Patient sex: F
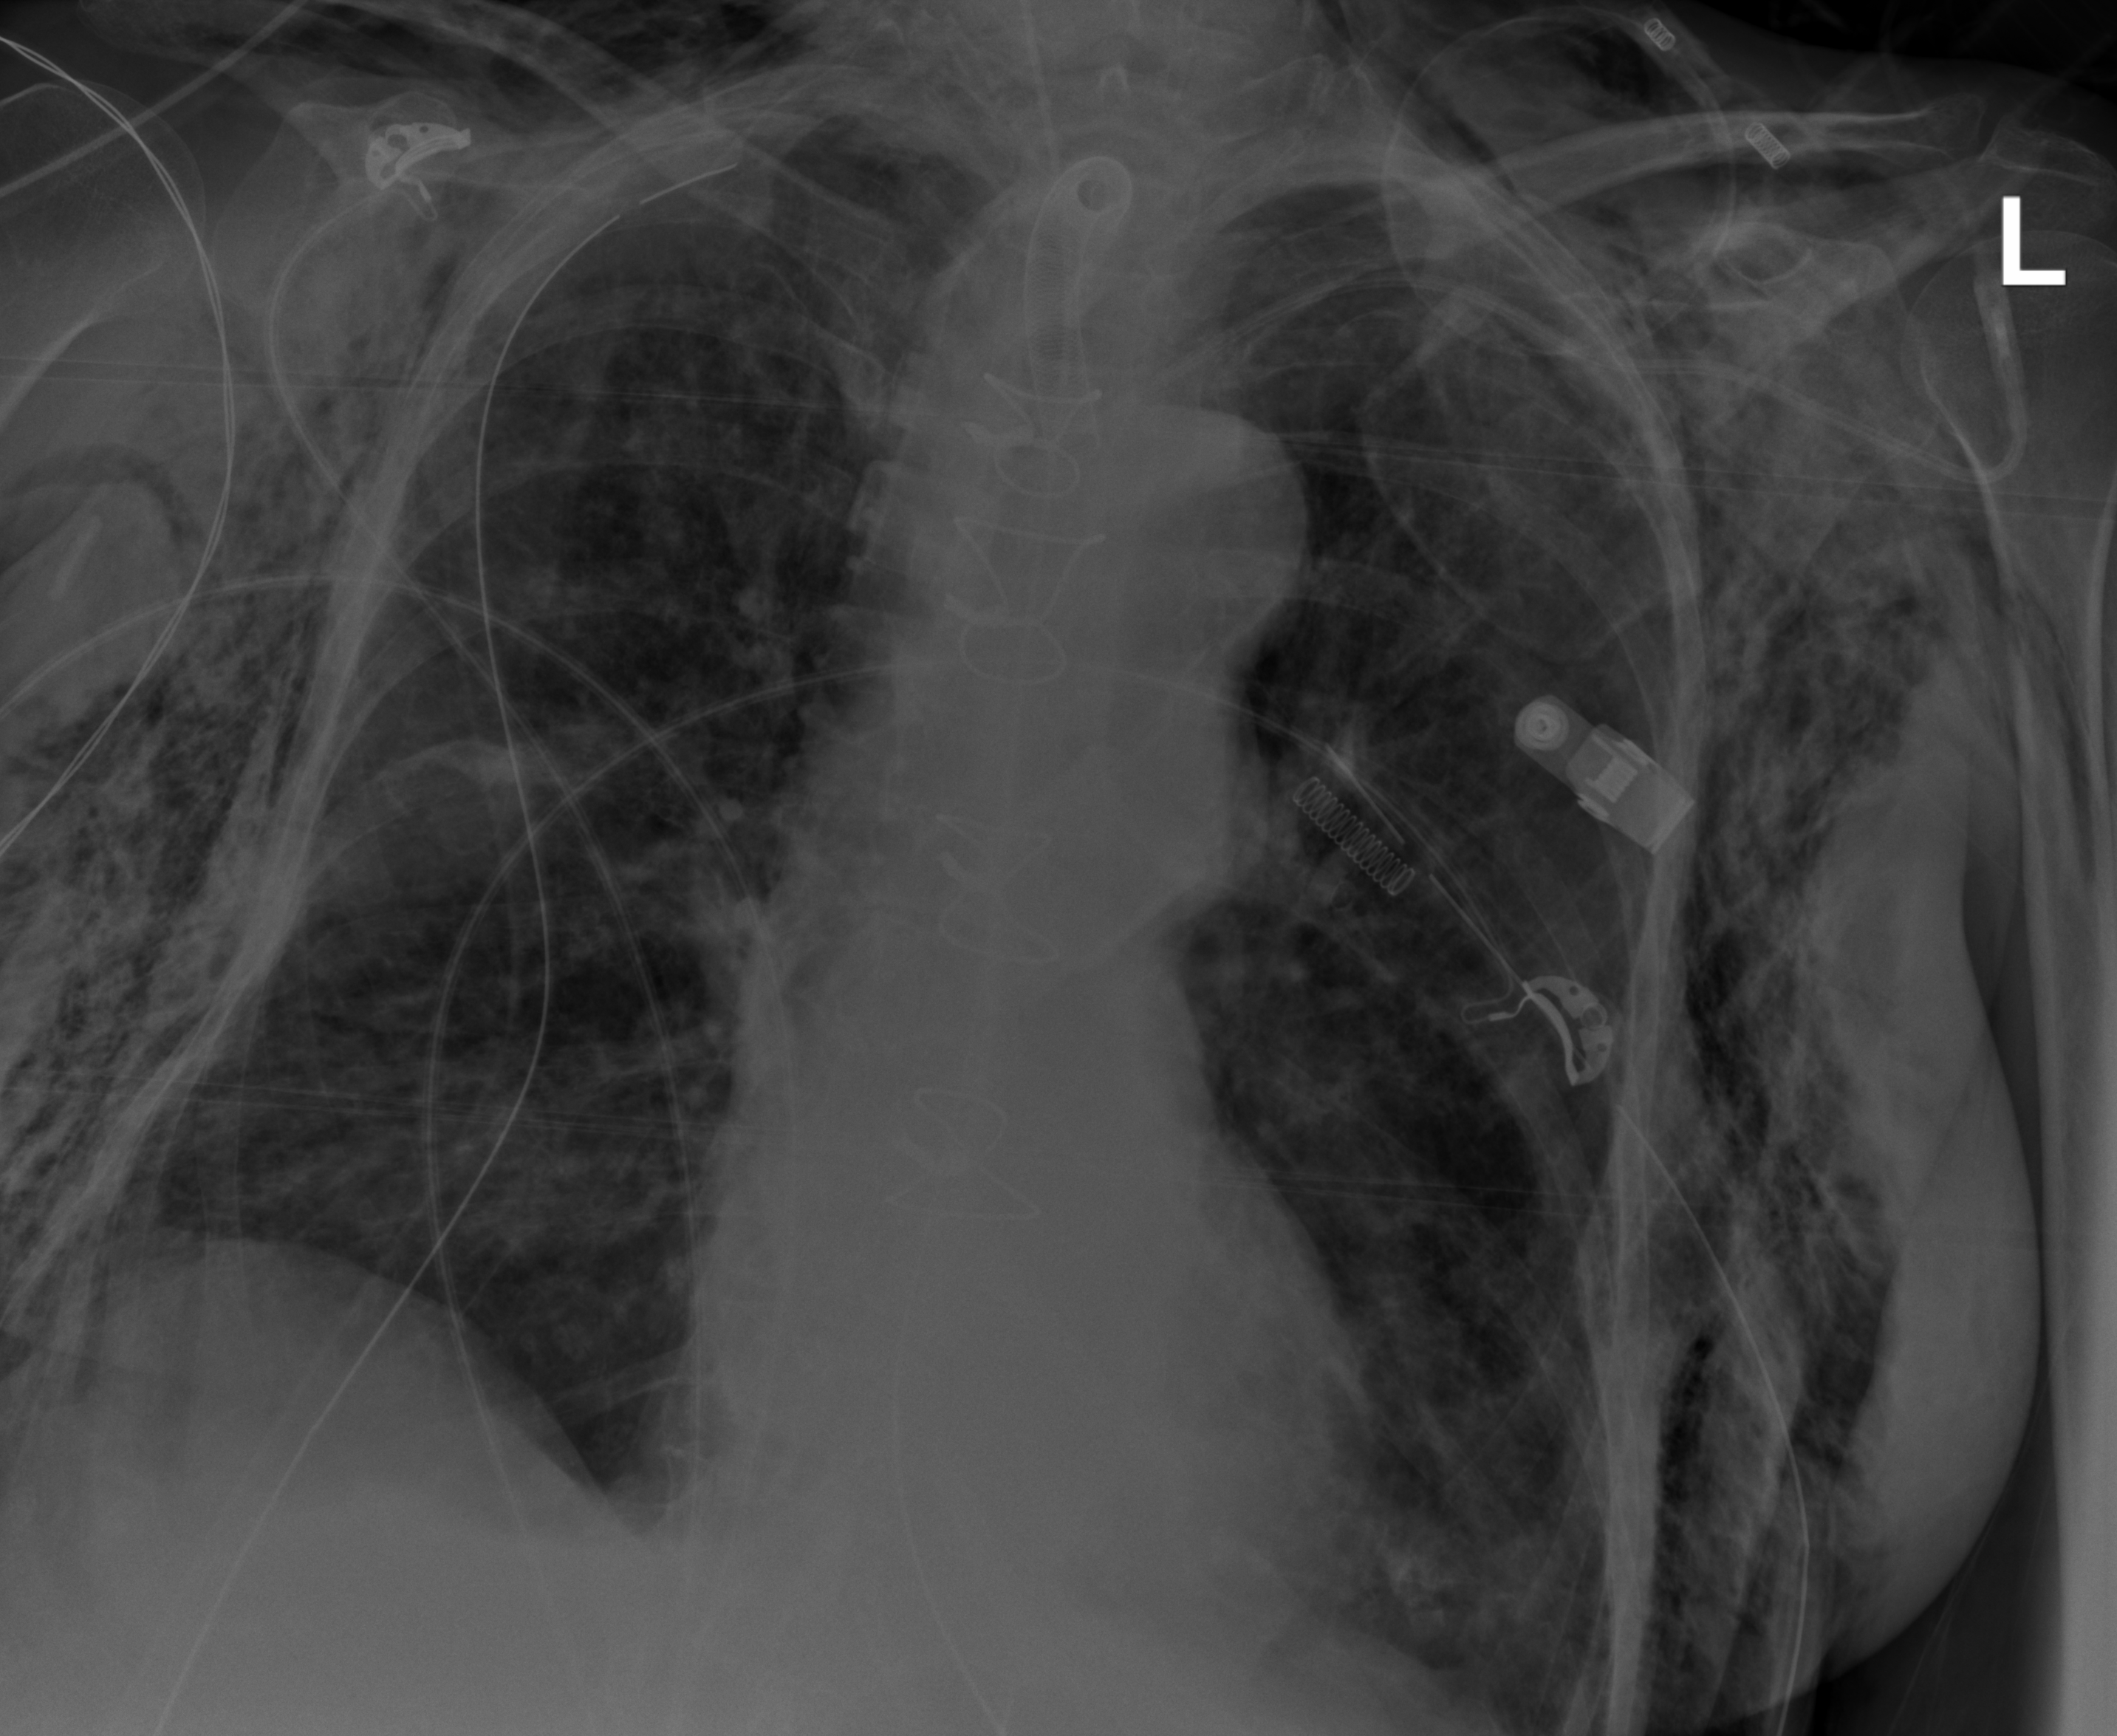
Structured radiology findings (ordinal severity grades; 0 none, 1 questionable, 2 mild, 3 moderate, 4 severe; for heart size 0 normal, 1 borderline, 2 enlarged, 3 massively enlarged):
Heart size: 0
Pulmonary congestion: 0
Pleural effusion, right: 2
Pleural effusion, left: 1
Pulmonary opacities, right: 0
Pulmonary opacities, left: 0
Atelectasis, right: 2
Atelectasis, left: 2